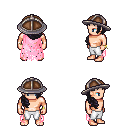
a pixel art fantasy rpg character, male body template, human, light skin, pink tattered cape, white pants, raven right-swept hairstyle, chain helm, bracelets, four views (front, back, left, right), 2x2 character sprite sheet, small pixel art, hard edges, no anti-aliasing